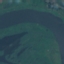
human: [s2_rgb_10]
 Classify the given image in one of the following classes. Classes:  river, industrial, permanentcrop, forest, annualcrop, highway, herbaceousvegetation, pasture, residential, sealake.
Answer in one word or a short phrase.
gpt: River